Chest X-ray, PA view. Patient: 45 years old, sex M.
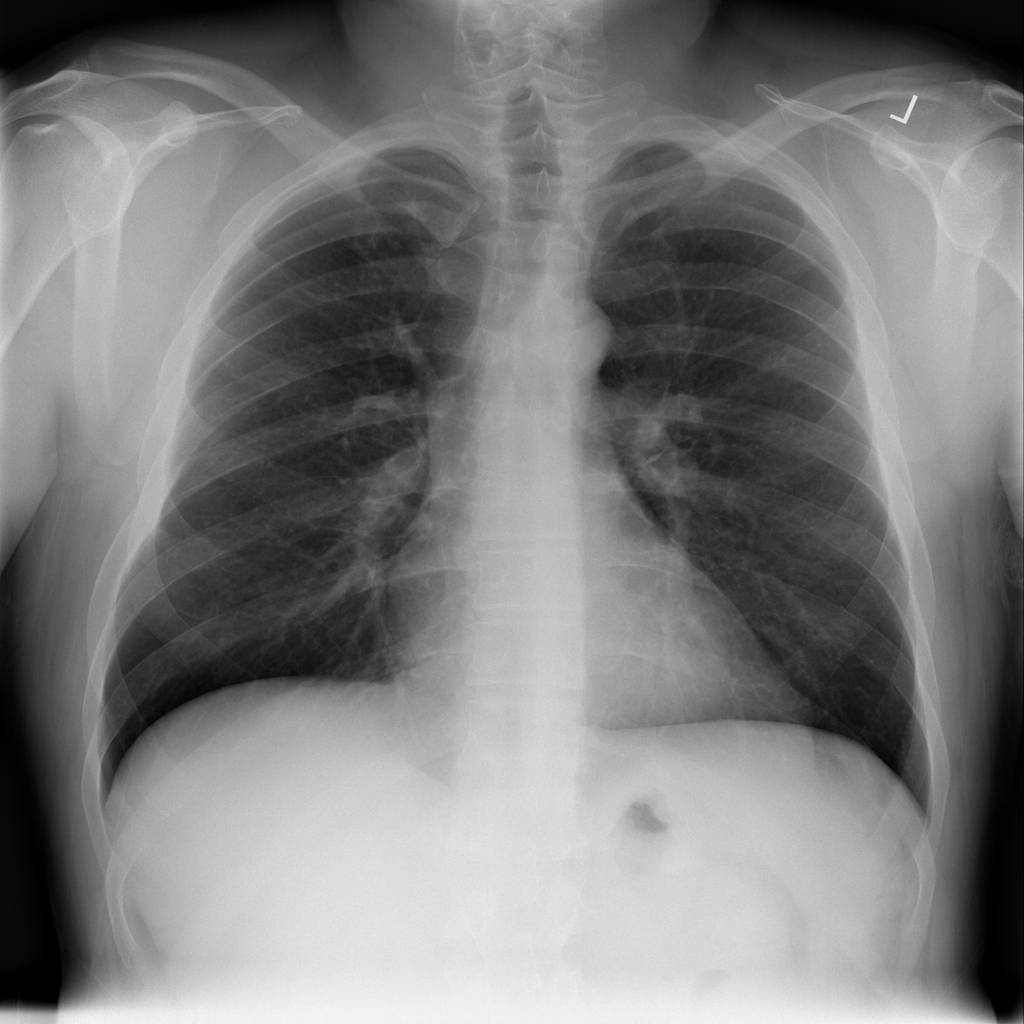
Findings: No Finding